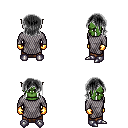
a pixel art fantasy rpg character, male body template, orc, green skin, chain mail, robe skirt, gray long bangs hairstyle, gold gloves, metal boots, four views (front, back, left, right), 2x2 character sprite sheet, small pixel art, hard edges, no anti-aliasing